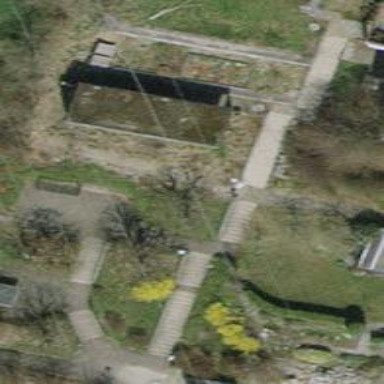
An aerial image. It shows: Road with steps.